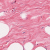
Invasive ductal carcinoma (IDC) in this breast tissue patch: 0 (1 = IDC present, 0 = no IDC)